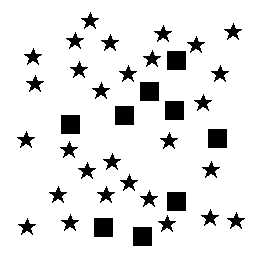
Squares: 9
Triangles: 0
Stars: 29
Total shapes: 38